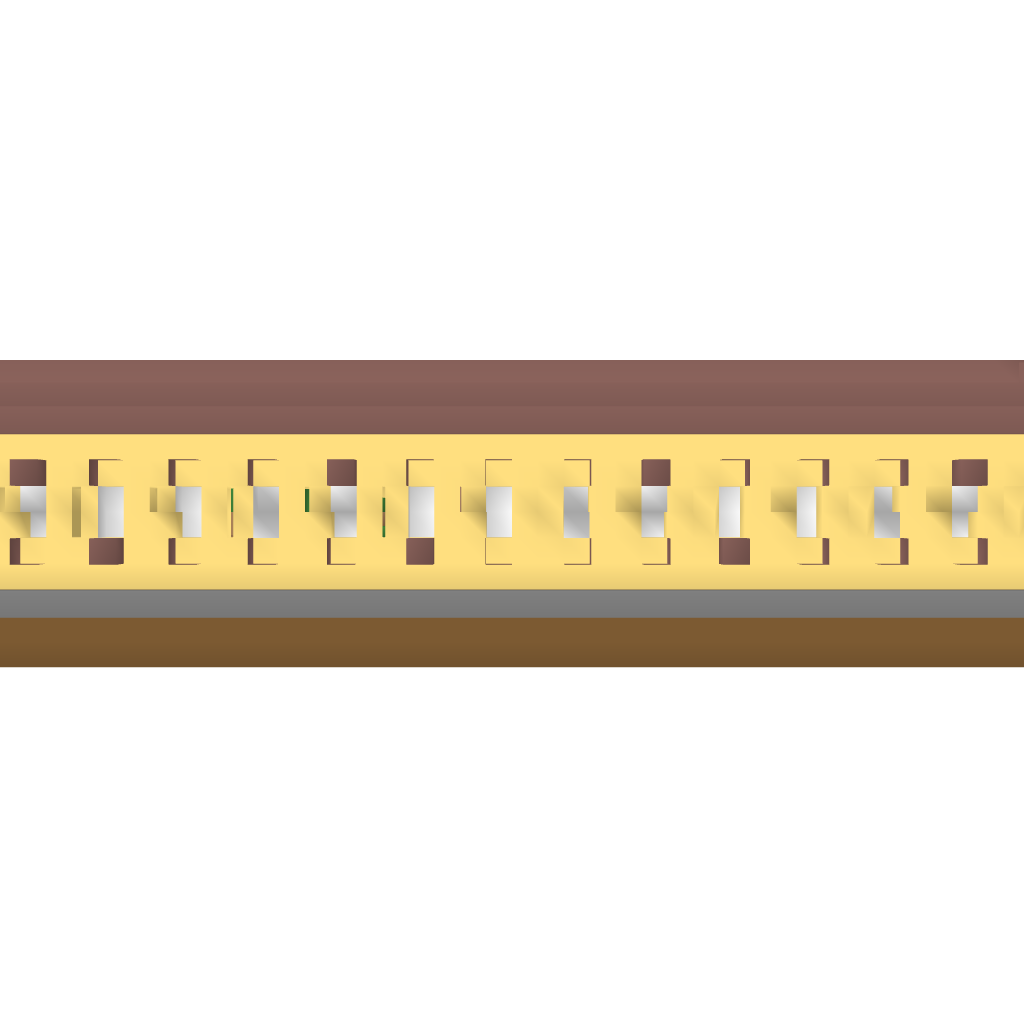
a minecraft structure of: Medieval Cloister bad low quality